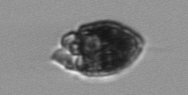
Label: Amphidinium